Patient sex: M
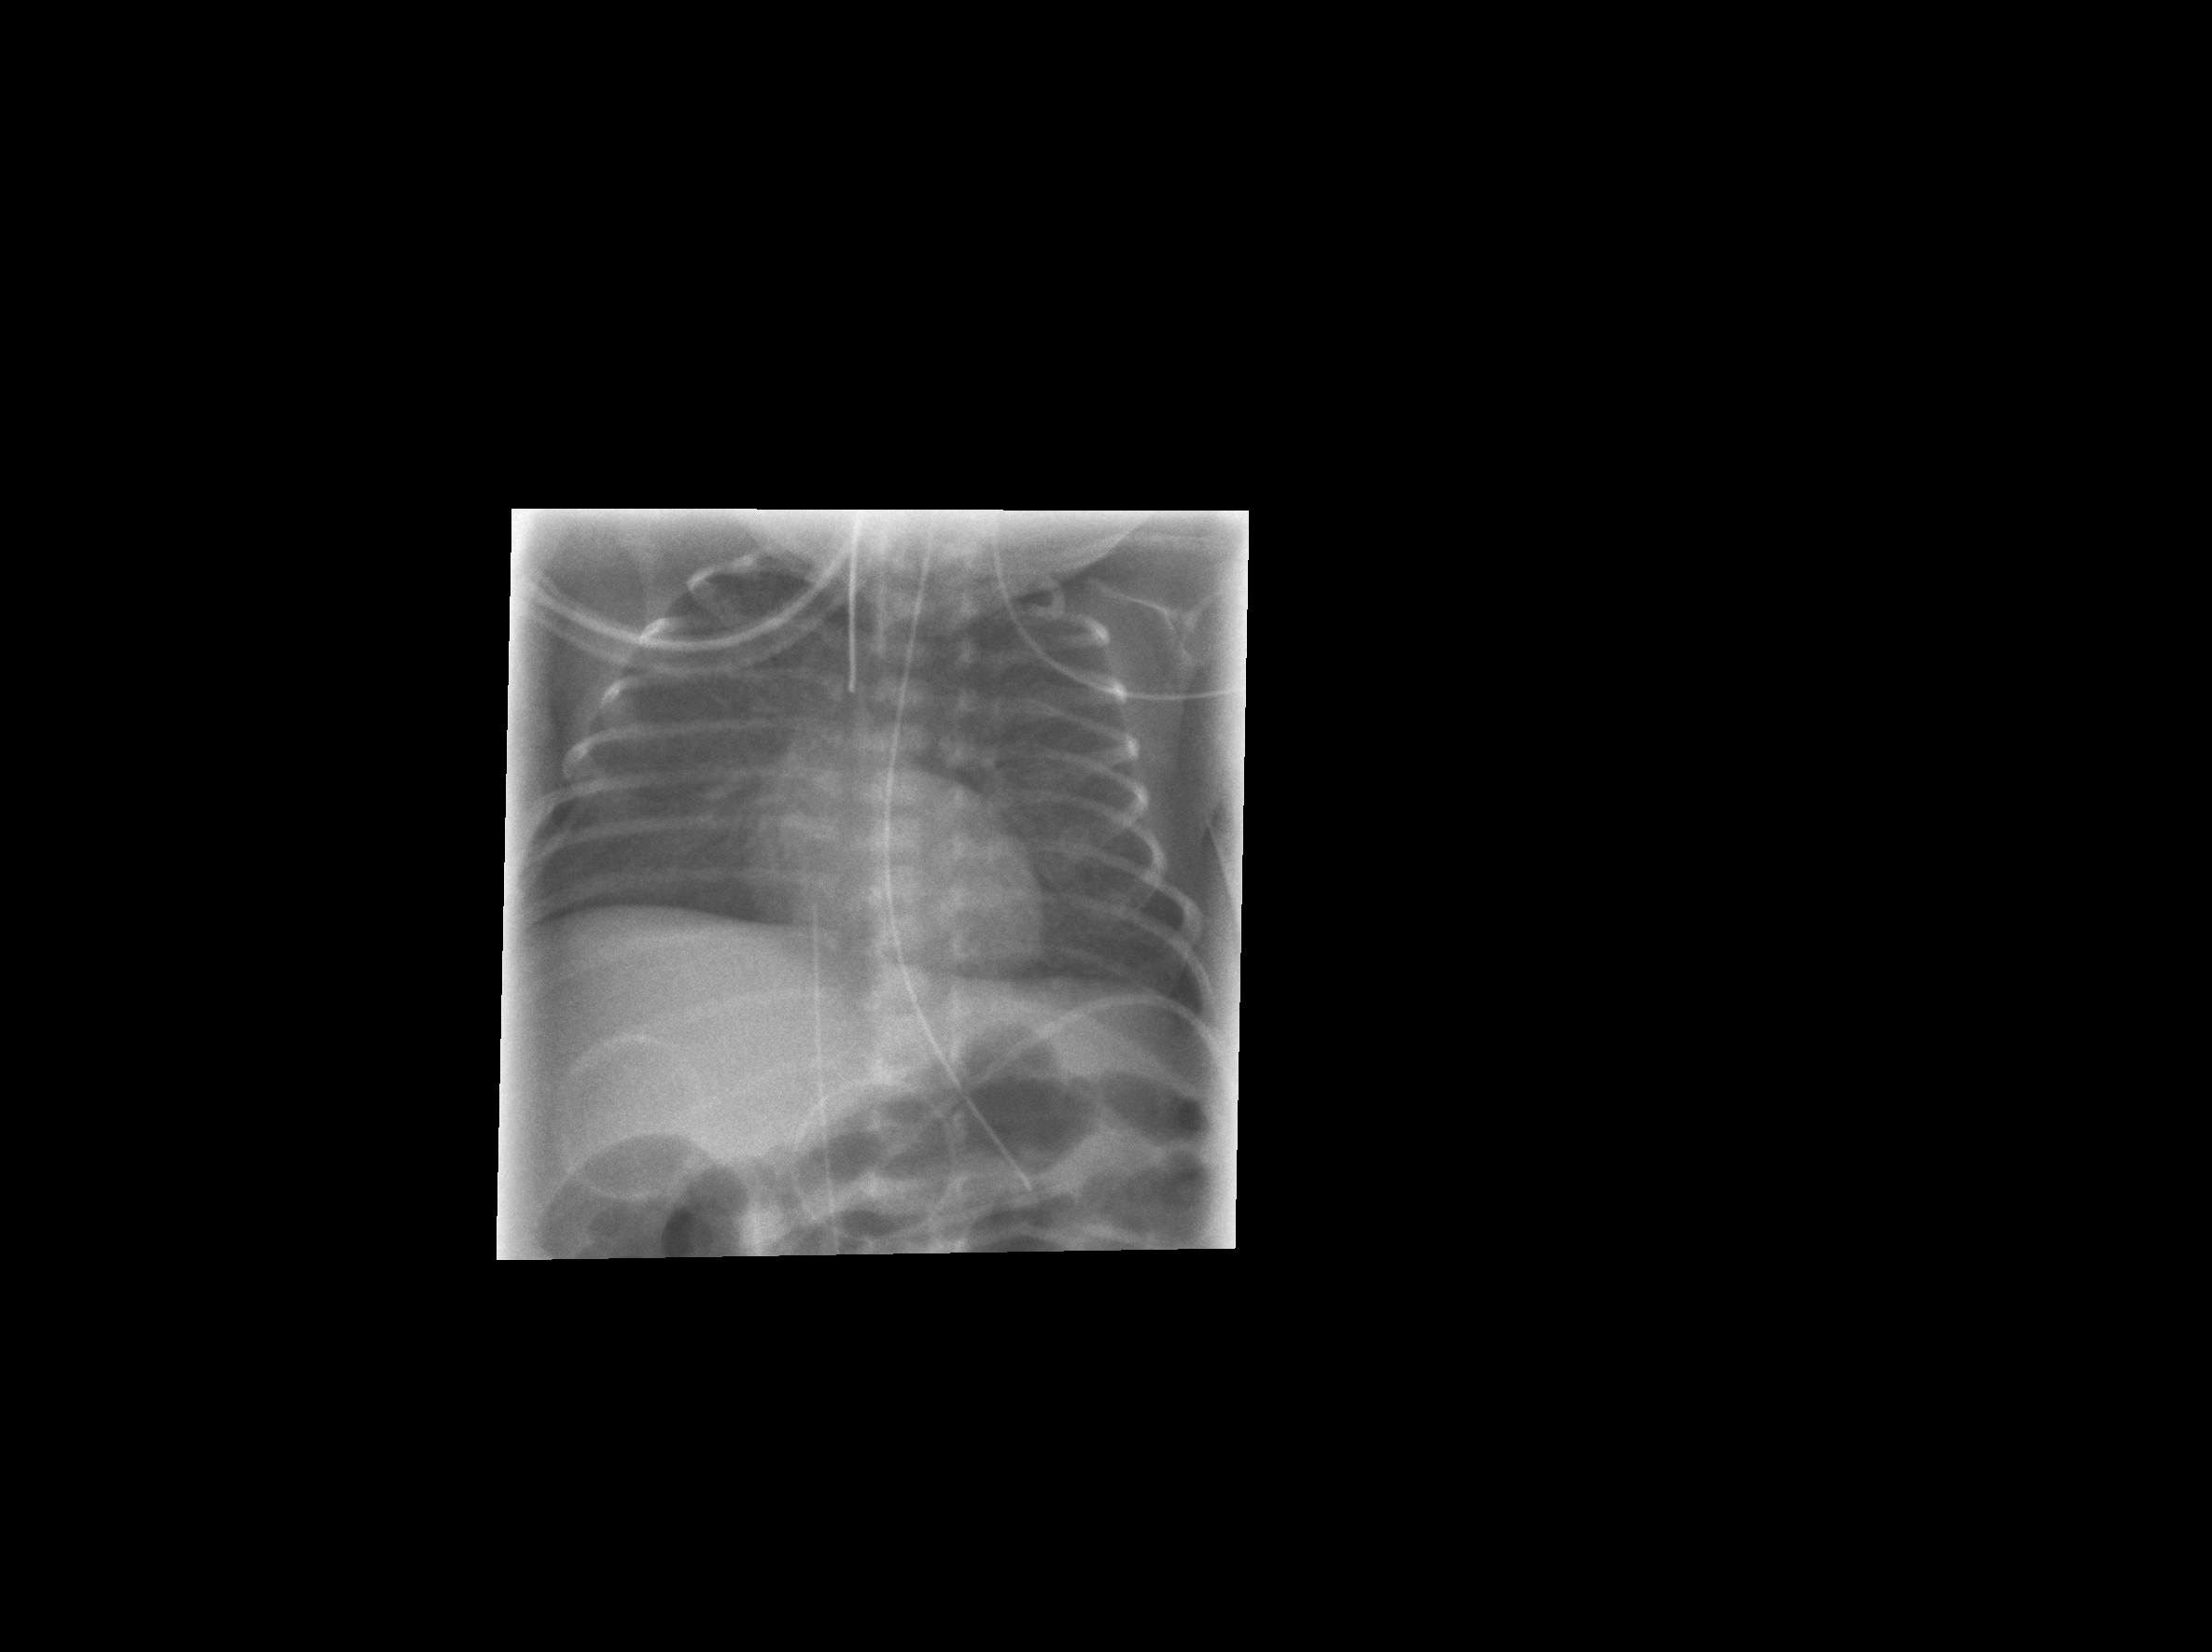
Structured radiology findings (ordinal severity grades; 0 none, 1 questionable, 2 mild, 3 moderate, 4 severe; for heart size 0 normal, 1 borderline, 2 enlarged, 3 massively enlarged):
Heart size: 0
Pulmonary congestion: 2
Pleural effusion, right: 0
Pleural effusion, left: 0
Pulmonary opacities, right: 0
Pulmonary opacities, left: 0
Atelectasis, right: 0
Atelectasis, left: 0